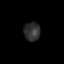
Tissue: prostate
Cell type: Epithelial cells
Senescence score: 0.3594
Nuclear area (px): 299
Mean DAPI intensity: 48.294